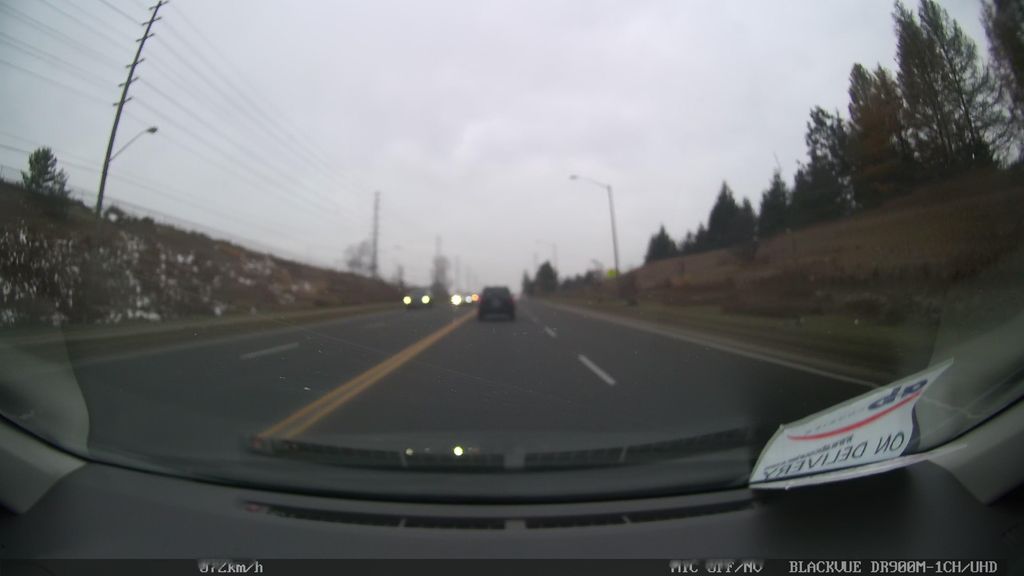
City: toronto